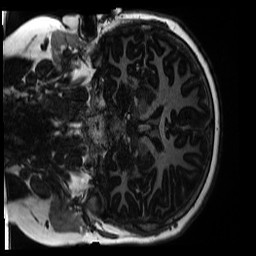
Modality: MP2RAGE
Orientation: coronal
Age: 10
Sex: male
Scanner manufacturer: siemens
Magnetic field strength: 3 T
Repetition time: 4 s
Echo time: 0.00303 s